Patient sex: M
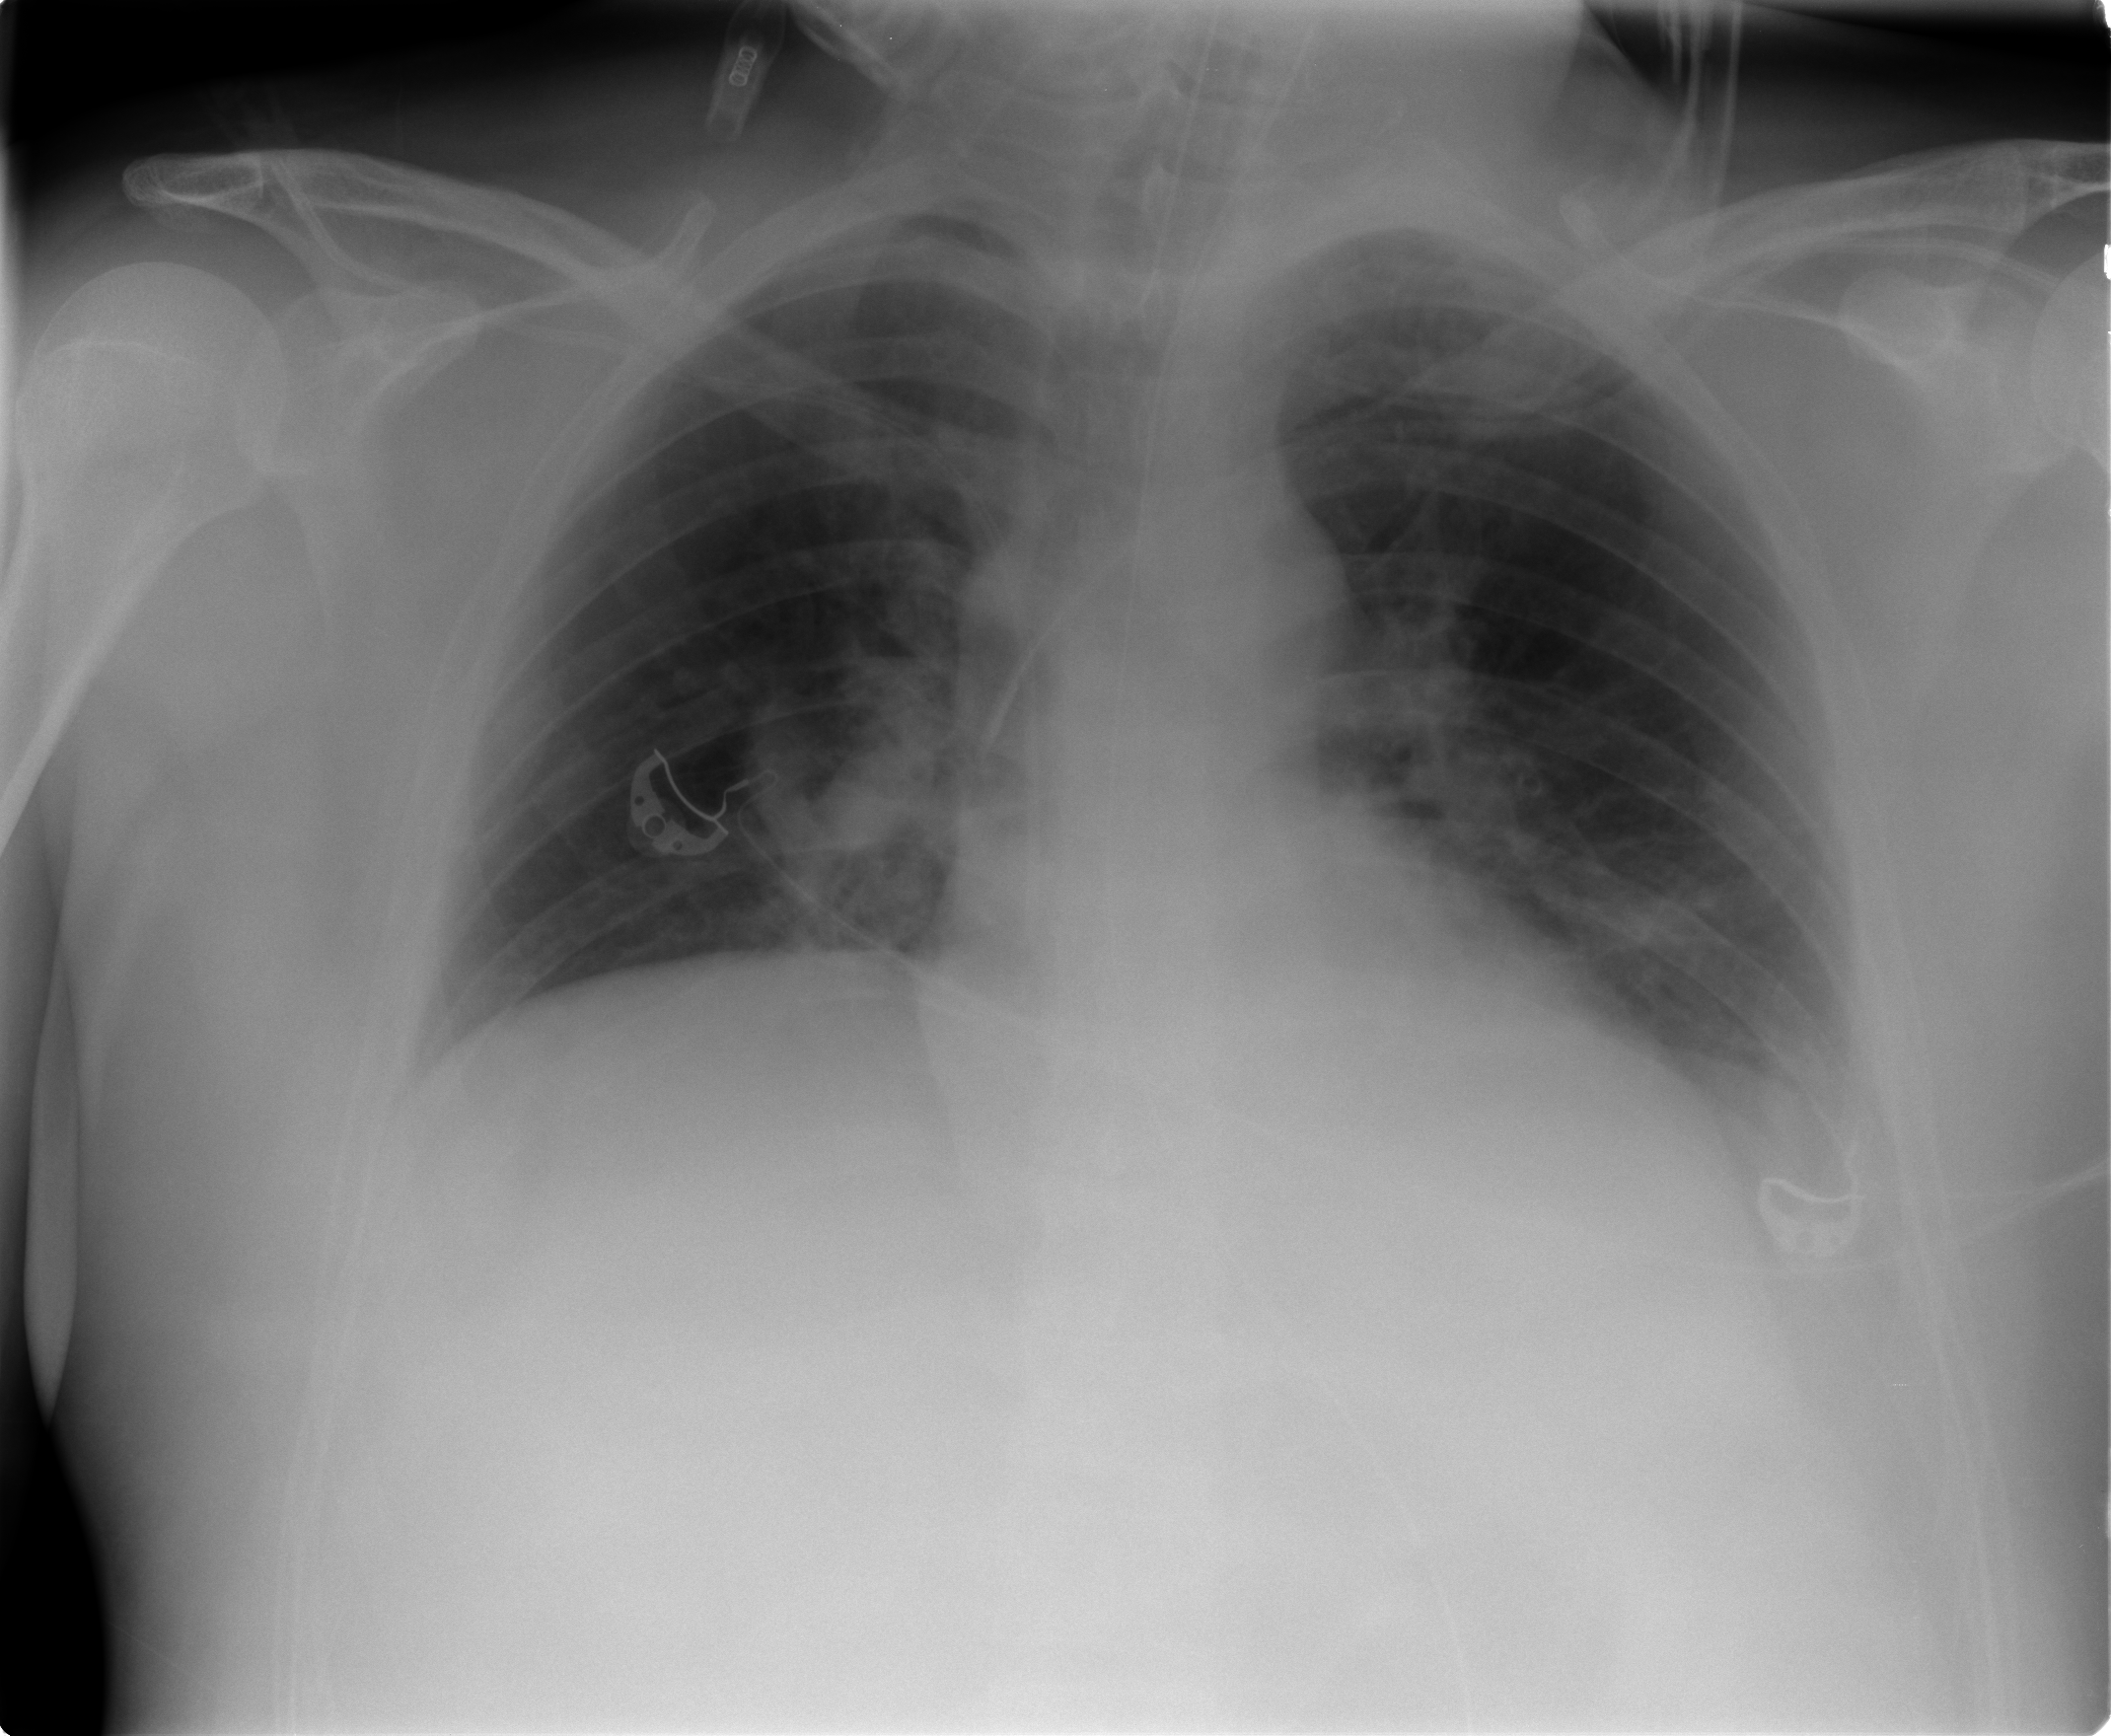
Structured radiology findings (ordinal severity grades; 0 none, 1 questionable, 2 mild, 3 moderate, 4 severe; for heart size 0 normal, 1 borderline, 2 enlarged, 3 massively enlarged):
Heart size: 0
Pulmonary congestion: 0
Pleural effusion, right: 0
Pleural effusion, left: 2
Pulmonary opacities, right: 0
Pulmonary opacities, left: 0
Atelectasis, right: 2
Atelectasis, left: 2